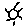
Label: sun